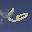
Label: 6